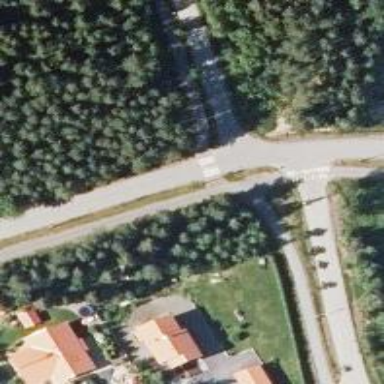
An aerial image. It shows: Marked crossing on footway.